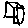
Label: square